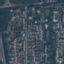
Land use / land cover class: Residential